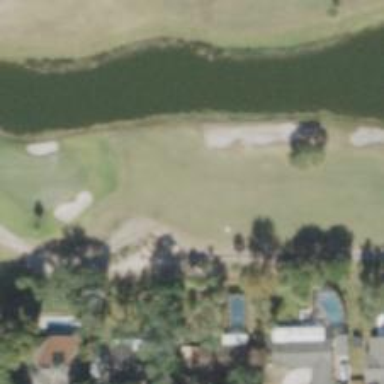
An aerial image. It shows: View of golf hole.